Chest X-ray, PA view. Patient: 40 years old, sex F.
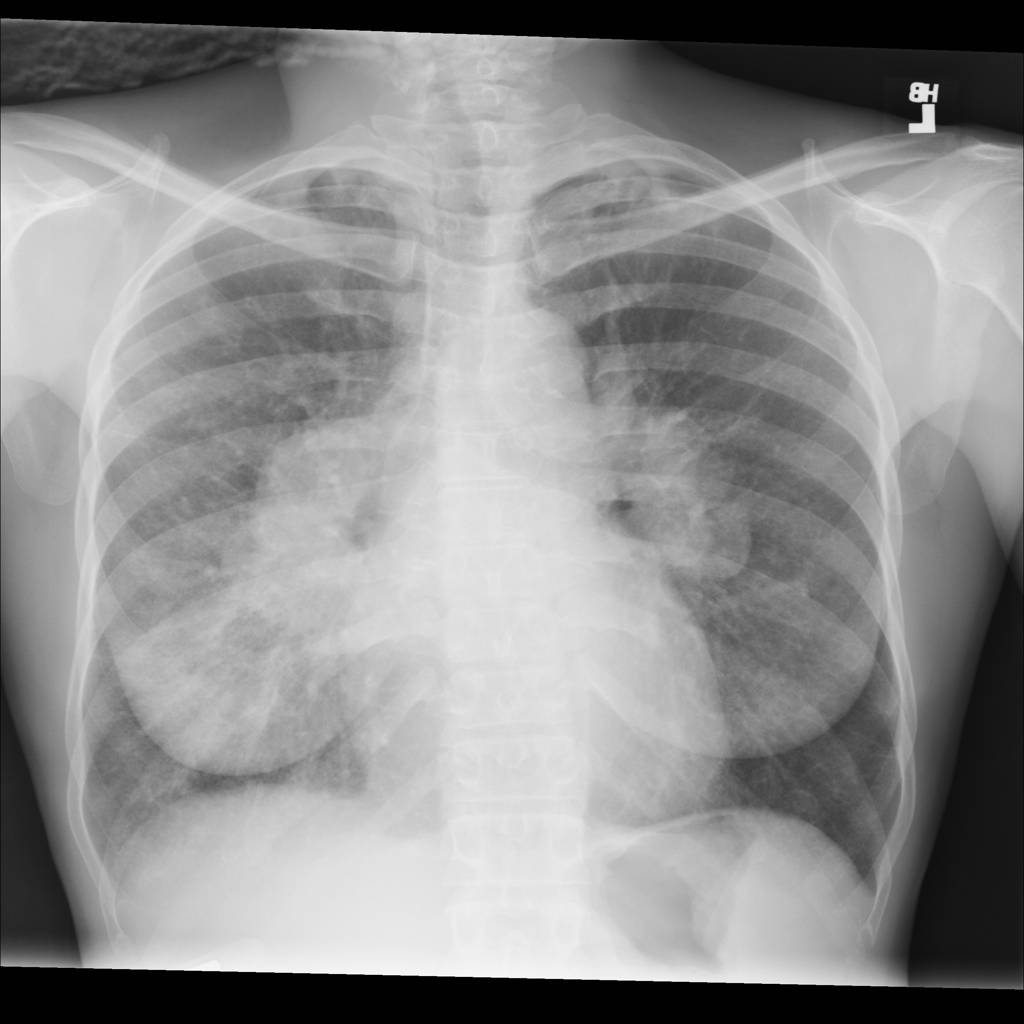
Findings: Infiltration